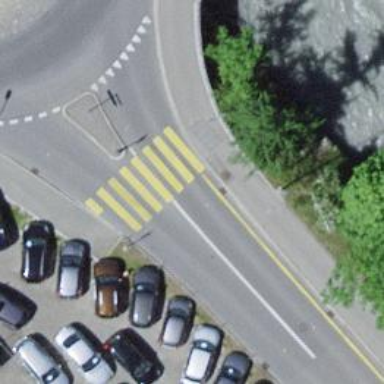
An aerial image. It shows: Uncontrolled road crossing with pedestrian island.